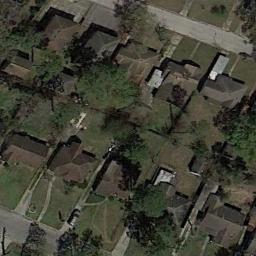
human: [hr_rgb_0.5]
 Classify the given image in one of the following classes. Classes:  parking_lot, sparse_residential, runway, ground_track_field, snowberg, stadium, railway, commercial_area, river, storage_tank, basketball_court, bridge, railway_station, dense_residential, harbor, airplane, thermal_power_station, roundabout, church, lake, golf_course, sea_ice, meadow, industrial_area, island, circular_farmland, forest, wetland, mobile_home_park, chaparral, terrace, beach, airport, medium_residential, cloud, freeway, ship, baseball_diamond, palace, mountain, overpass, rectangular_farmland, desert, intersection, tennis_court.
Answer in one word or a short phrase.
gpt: medium_residential